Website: home-depot
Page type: billing-address
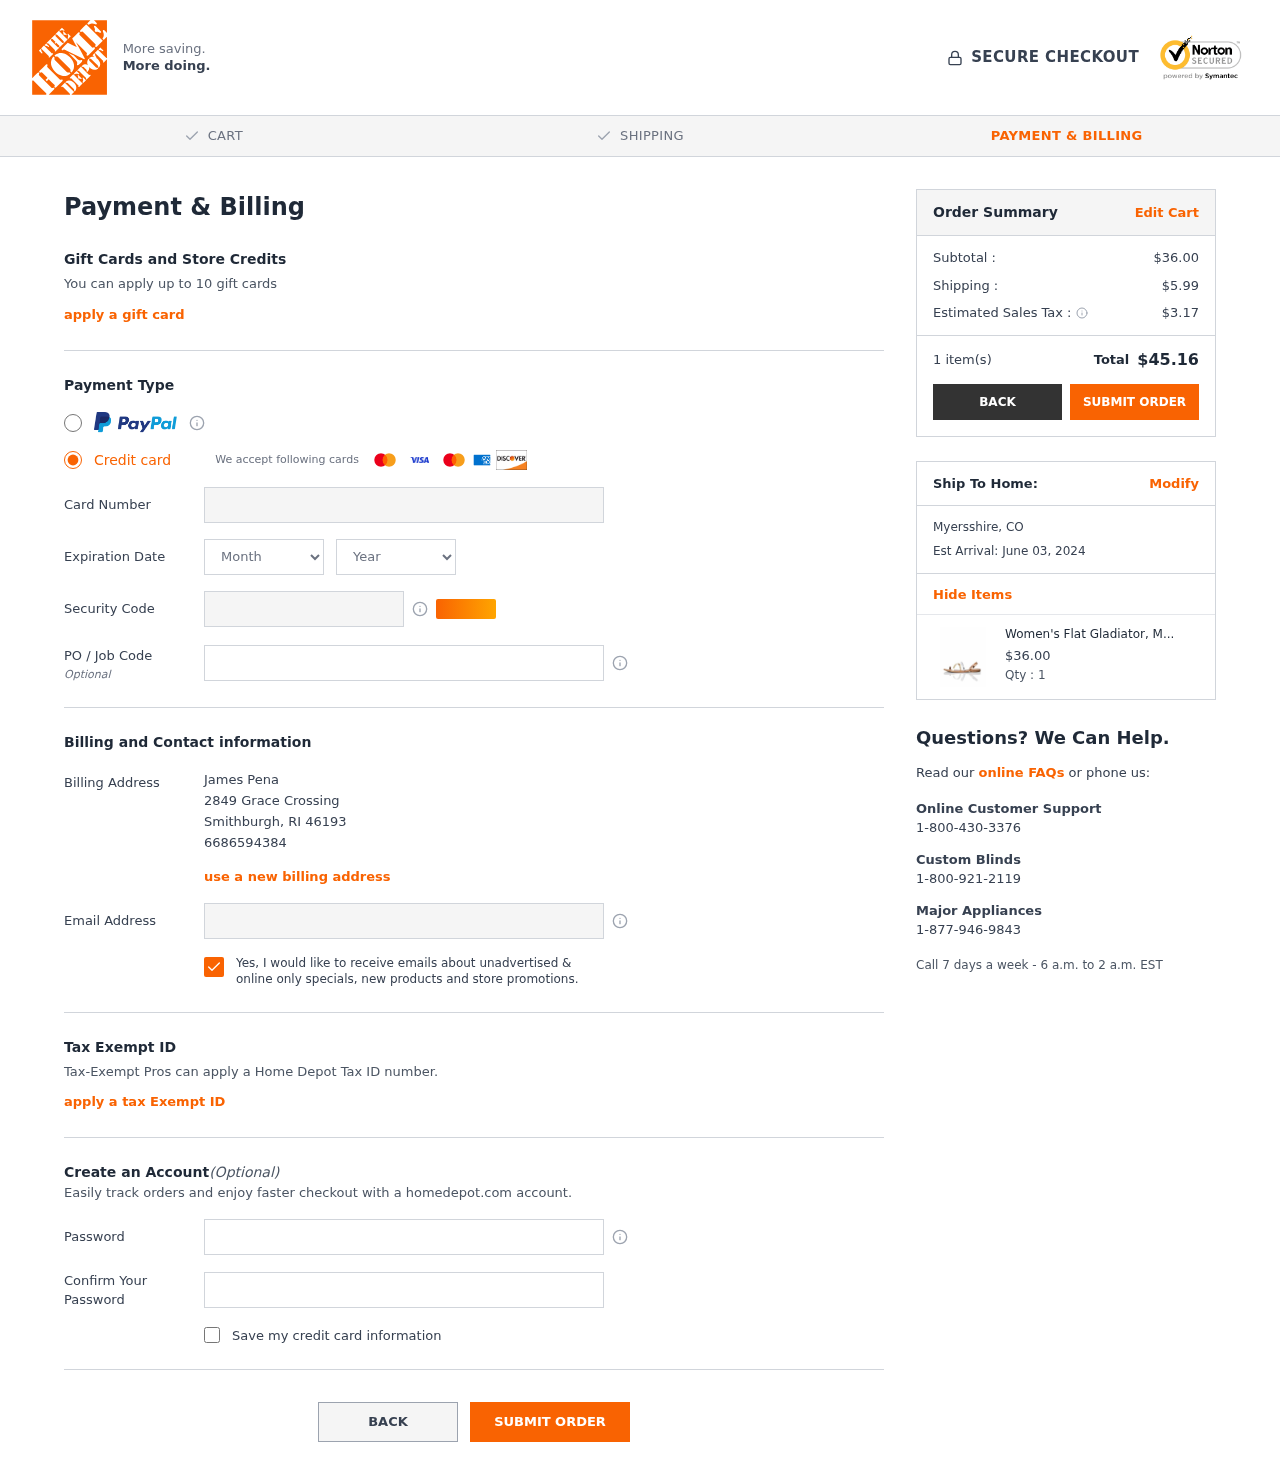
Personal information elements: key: PII_CARD_CVV
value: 255
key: PII_CARD_EXPIRY_MONTH
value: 10
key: PII_CARD_EXPIRY_YEAR
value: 27
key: PII_CARD_NUMBER
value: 4993 5587 7358 8031
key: PII_CITY
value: Smithburgh
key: PII_CITY2
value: Myersshire
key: PII_EMAIL
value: jpena@gmail.com
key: PII_FULLNAME
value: James Pena
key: PII_PHONE
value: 6686594384
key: PII_POSTCODE
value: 46193
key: PII_STATE_ABBR
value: RI
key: PII_STATE_ABBR2
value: CO
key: PII_STREET
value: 2849 Grace Crossing
Product elements: key: PRODUCT1_NAME
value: Women's Flat Gladiator, Mehrfarbig (Metallic Multi), 4 UK
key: PRODUCT1_PRICE
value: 36
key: PRODUCT1_QUANTITY
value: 1
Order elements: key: ORDER_SUBTOTAL
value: $36.00
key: ORDER_SHIPPING_COST
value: $5.99
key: ORDER_TAX
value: $3.17
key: ORDER_NUM_ITEMS
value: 1 item(s)
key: ORDER_TOTAL
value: $45.16
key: ORDER_DELIVERY_DATE
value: Est Arrival: June 03, 2024